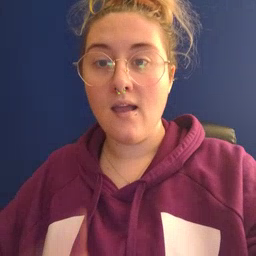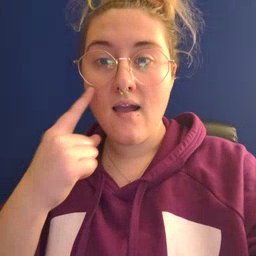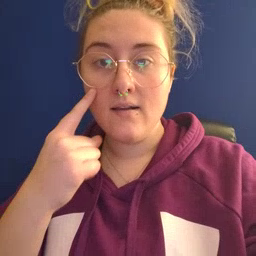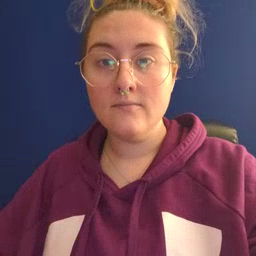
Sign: eye